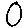
Label: circle